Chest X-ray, AP view. Patient: 31 years old, sex M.
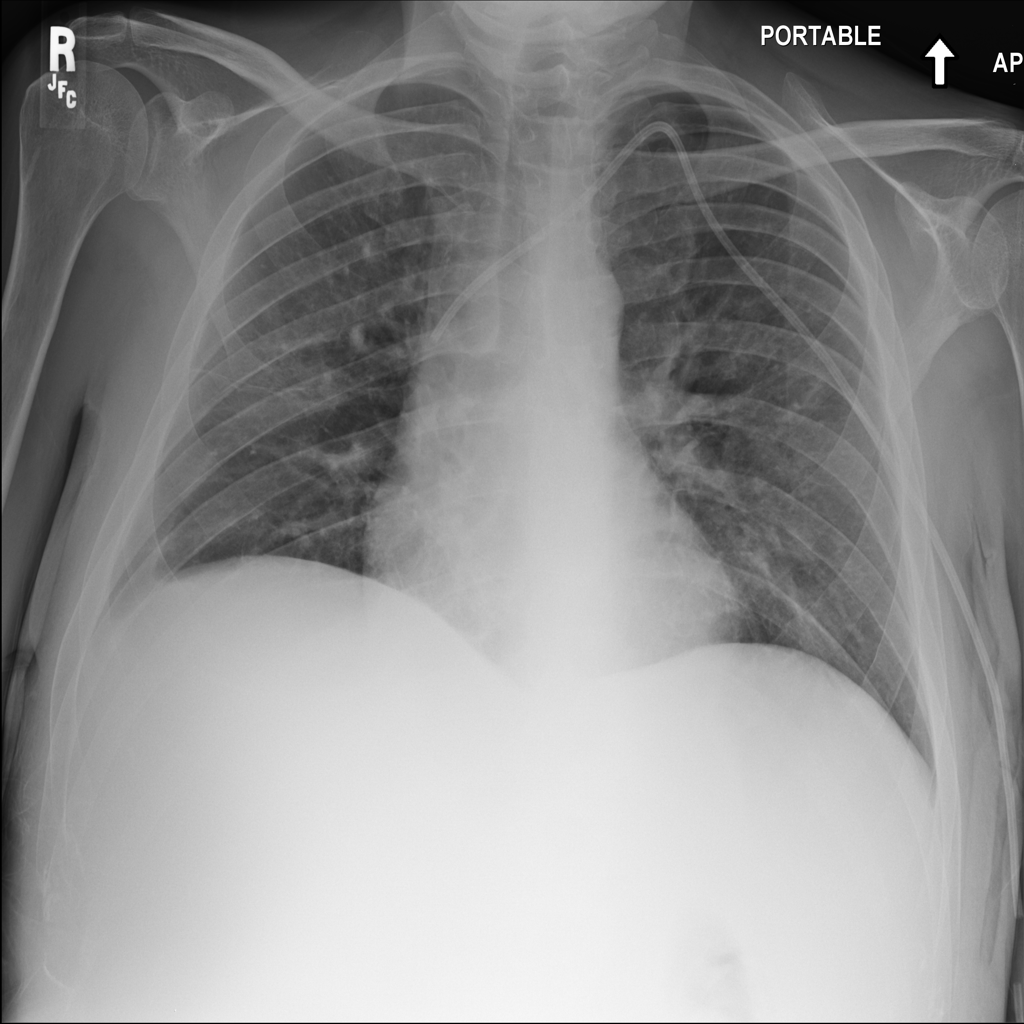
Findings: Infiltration